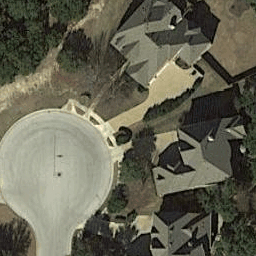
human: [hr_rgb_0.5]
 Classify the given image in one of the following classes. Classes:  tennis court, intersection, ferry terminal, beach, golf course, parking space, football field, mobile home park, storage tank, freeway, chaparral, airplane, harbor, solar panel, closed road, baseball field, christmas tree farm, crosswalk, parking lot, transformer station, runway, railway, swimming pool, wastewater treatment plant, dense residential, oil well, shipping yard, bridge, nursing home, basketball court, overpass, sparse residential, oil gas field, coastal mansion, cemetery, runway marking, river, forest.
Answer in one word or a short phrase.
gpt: closed road